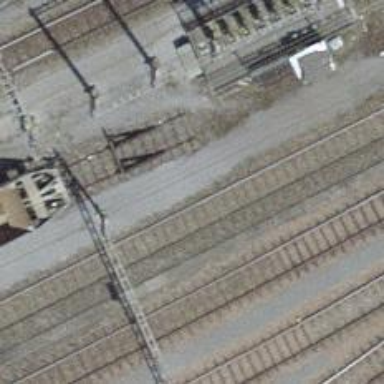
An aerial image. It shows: Railway buffer stop.